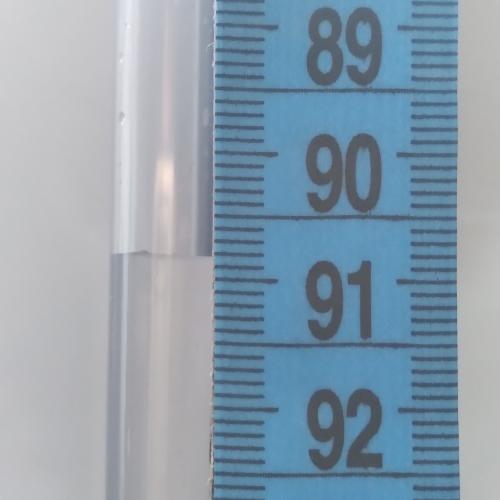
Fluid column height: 90.8 cm